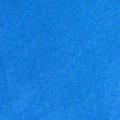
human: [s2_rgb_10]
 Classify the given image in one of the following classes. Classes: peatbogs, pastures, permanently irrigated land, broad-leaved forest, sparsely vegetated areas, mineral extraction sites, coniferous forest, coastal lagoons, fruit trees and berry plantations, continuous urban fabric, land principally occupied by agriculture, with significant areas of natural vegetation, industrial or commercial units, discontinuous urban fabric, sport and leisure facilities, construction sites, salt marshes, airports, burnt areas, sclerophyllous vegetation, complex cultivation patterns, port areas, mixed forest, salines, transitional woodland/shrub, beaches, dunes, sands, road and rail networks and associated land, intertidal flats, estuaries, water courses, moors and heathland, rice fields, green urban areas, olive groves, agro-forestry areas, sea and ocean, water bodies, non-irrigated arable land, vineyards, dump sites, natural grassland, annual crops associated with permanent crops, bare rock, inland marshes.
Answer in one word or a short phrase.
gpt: sea and ocean